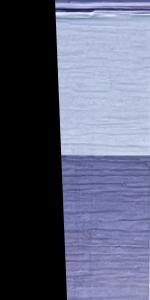
Label: Empty